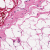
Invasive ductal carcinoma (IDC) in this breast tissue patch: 0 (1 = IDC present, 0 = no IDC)